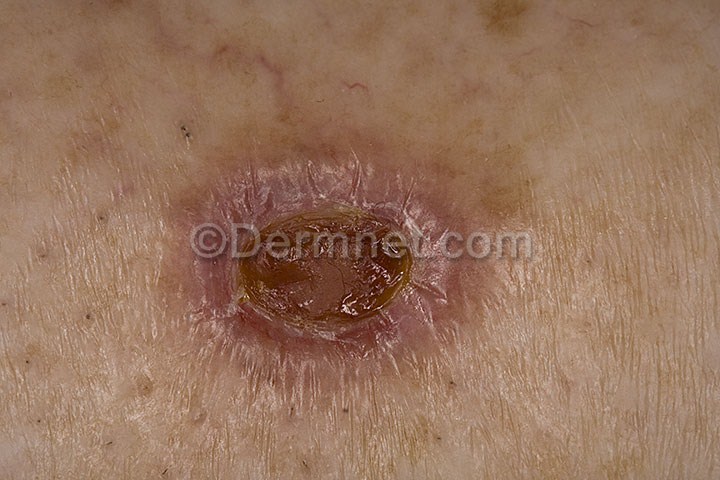
Disease: Actinic Keratosis Basal Cell Carcinoma and other Malignant Lesions